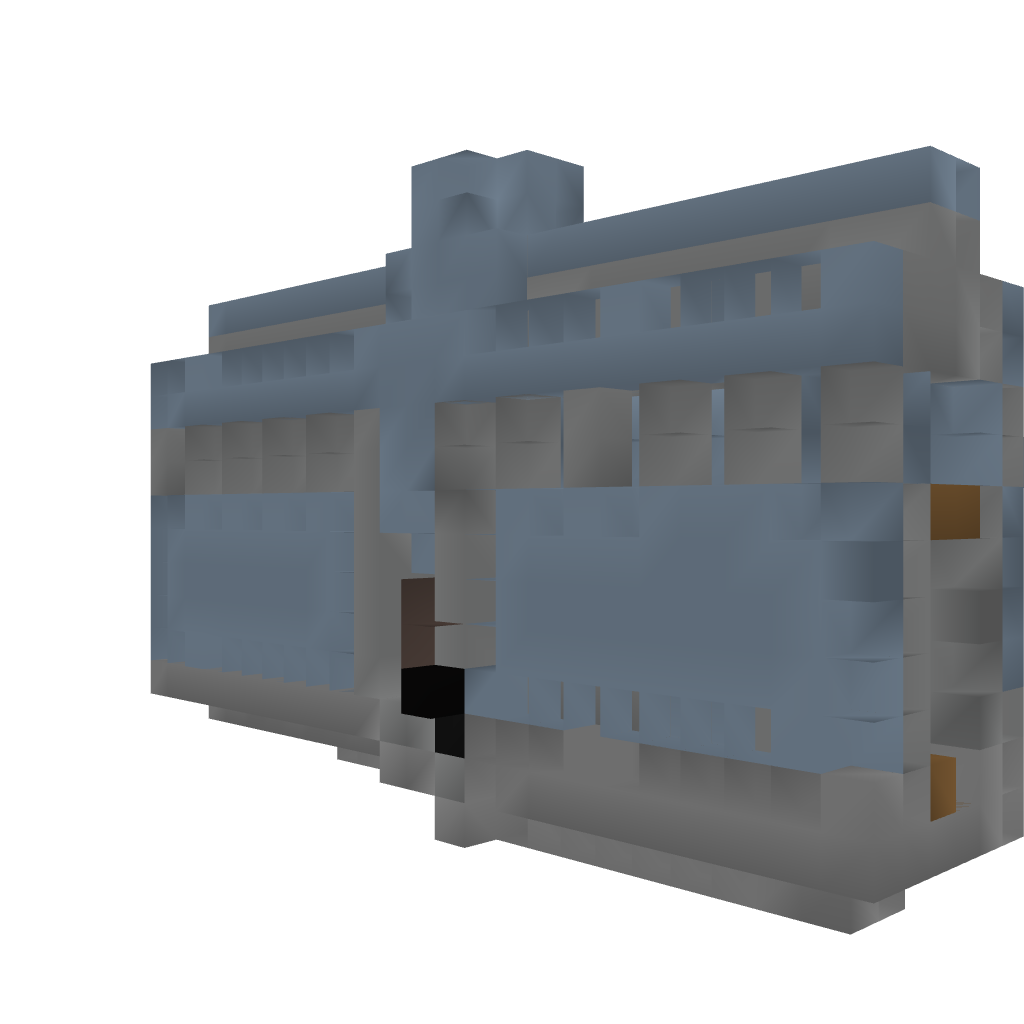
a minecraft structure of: Castle Module - Entrance (lever)